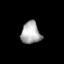
Tissue: prostate
Cell type: T cells
Senescence score: 0.2676
Nuclear area (px): 412
Mean DAPI intensity: 174.993